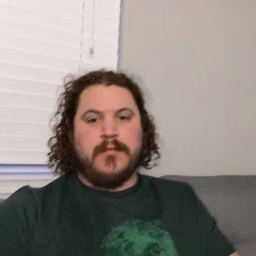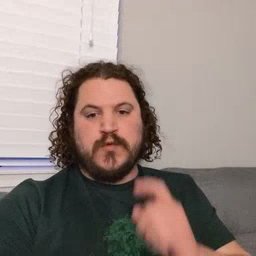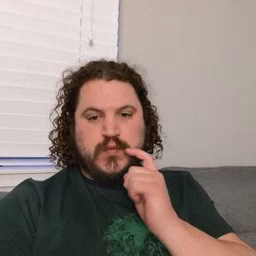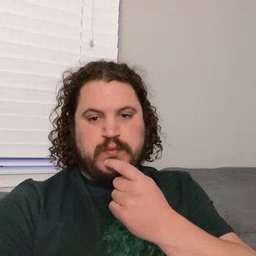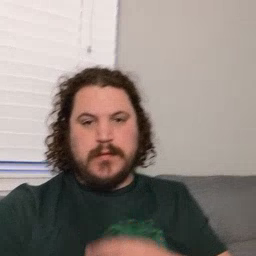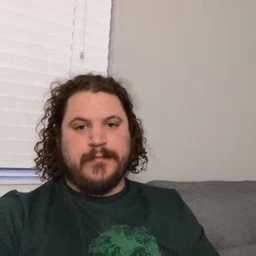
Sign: tooth